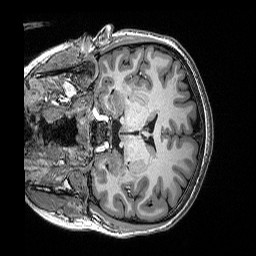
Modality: T1w
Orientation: coronal
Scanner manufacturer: siemens
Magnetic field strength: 3 T
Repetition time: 2.53 s
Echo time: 0.0033 s